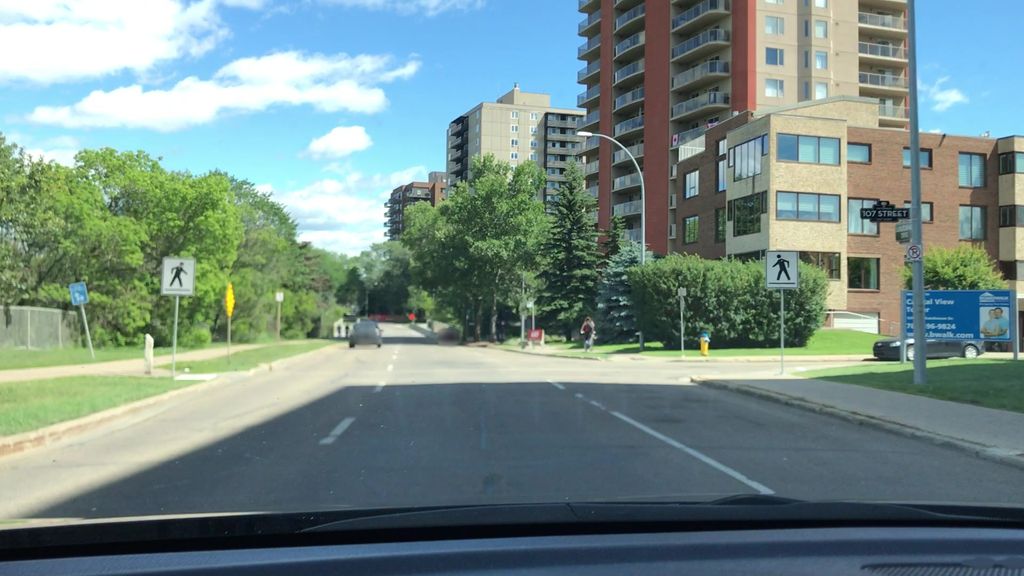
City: edmonton